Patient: sex M, age 52
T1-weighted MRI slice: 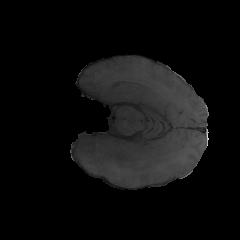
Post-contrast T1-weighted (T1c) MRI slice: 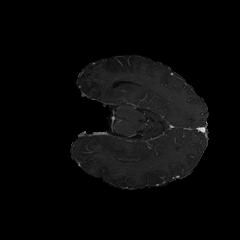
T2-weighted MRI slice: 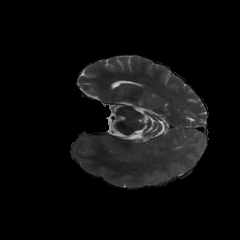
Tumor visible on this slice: no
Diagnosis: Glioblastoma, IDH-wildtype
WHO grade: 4